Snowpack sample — Snodgrass Mountain, Crested Butte, Colorado (2/4/25, 12:06 PM MST)
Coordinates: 38.923, -106.968
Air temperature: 35 °F
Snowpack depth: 80 cm
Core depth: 60 cm
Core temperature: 32 °F
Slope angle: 14°, slope face: 78°
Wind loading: low
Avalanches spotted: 0
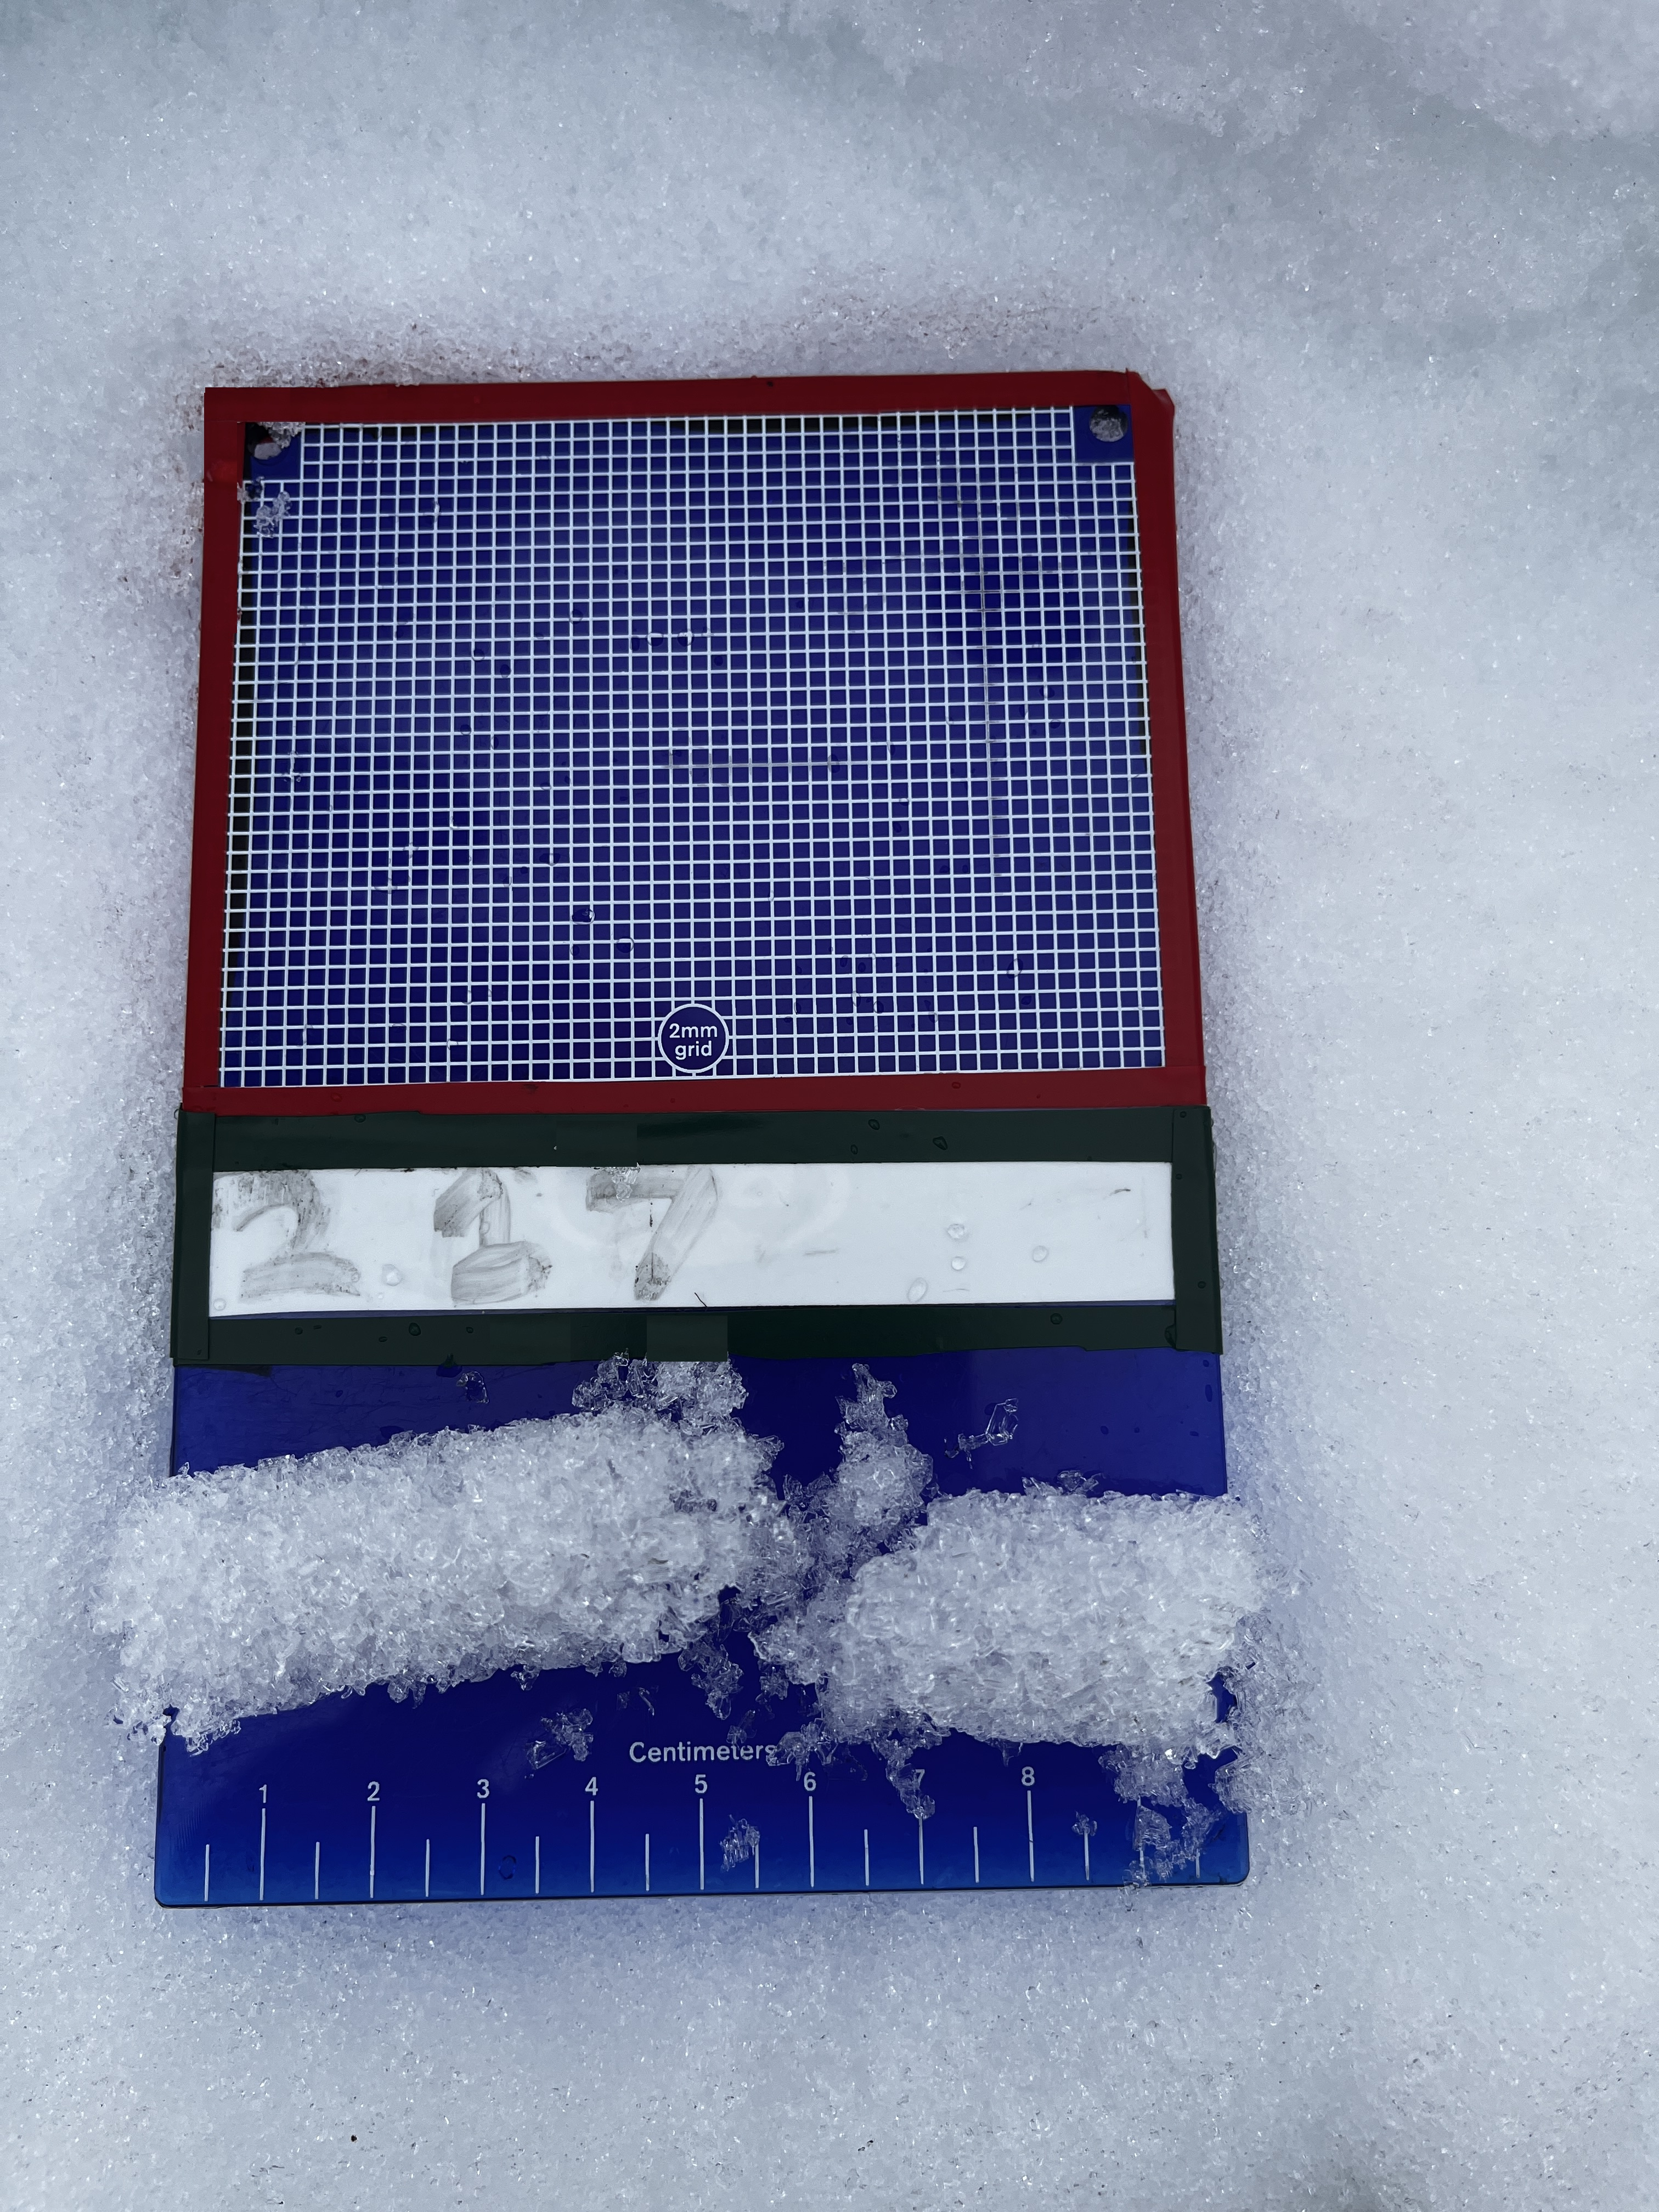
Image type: crystal_card
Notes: No avalanches nearby, unusually warm weather for the last month reported by residents, Collected 25 yards from treeline